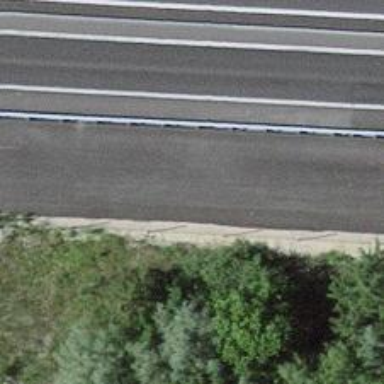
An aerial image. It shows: Paved cycleway.